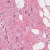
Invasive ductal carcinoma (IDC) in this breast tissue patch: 1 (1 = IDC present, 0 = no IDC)